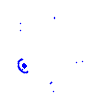
Particle: electron